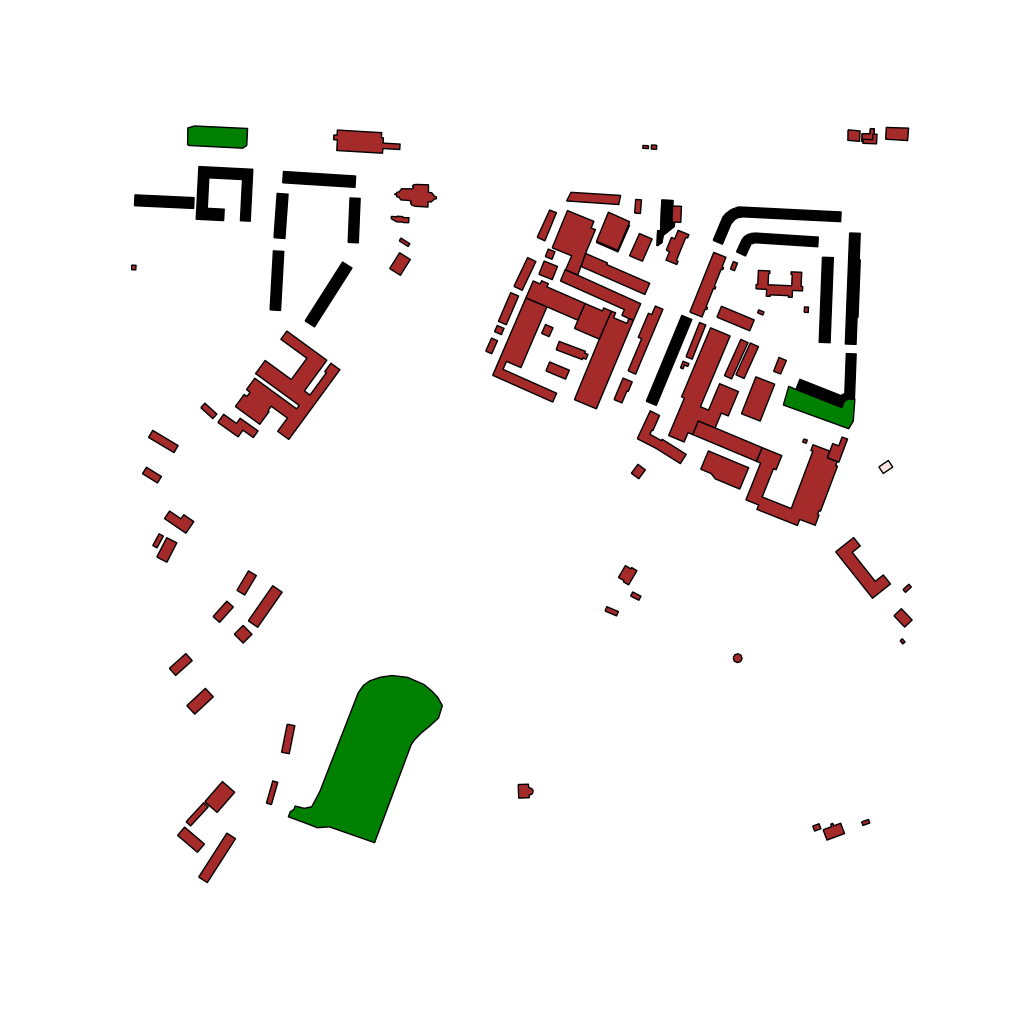
Tags: overhead vector_map, business, industrial, recreation, residential, soviet, high_rise, individual_rise, low_rise, medium_rise, density_1, Building, Facility, Gas, Park, 1.0 km²